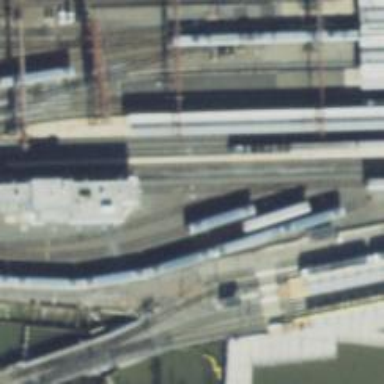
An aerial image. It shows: Railway yard.